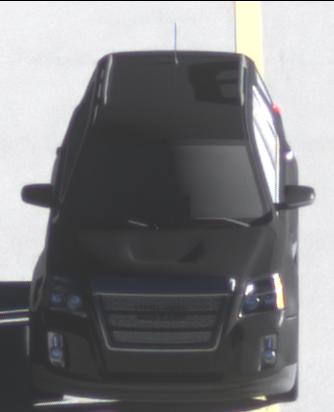
Make: GMC
Model: Terrain
Detailed model: Gen. 1
Model produced from: 2009
Model produced until: 2017
Doors: 5
Color: black
Road condition: dry road
Daytime: sunrise or sunset
Contrast: high contrast